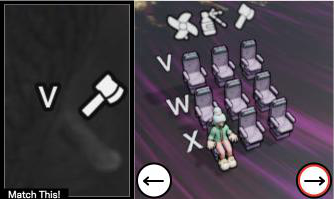
Task: seats
Answer: no